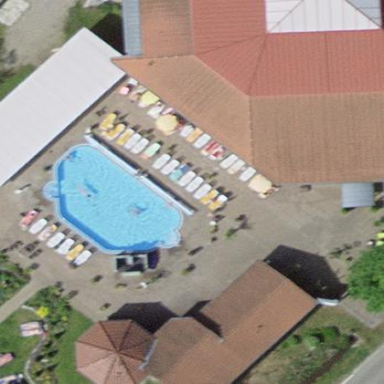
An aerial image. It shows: Swimming pool located in leisure land.